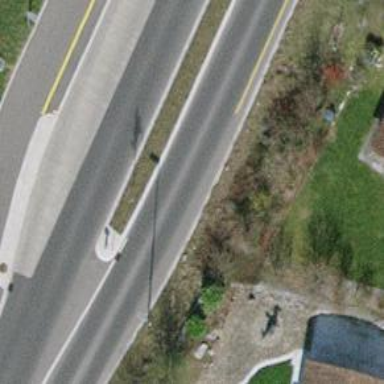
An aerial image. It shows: Bus stop equipped with public transport stop position.